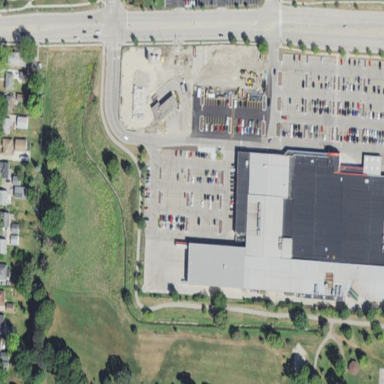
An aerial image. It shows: Commercial area.